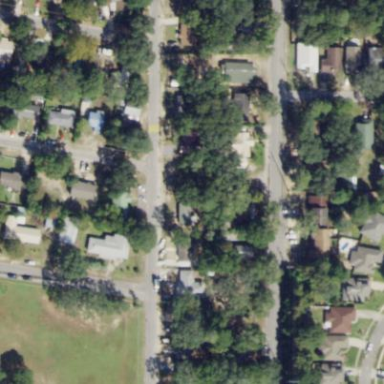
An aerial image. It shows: Residential area consisting of single-family homes.